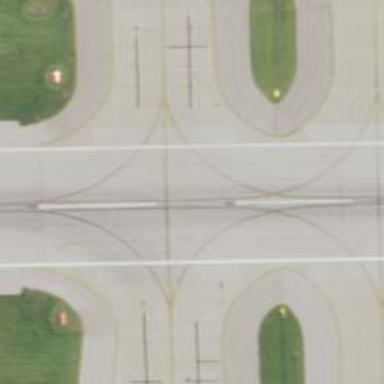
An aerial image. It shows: Image of taxiway at airport.